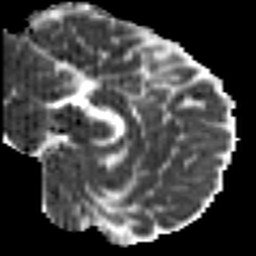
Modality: MD
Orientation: sagittal
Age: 21
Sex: male
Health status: ill
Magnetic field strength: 3 T
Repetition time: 9 s
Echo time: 0.093 s